Interaction volume radius: 5 \u00c5
Interaction volume height: 10 \u00c5
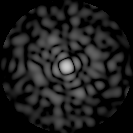
Disorder parameter: 0.8516